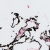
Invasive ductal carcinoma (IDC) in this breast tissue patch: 0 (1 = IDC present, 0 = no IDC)